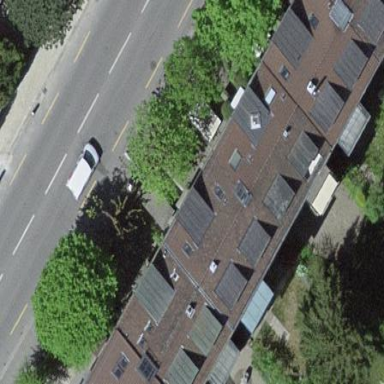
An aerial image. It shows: Residential building with gabled roof.